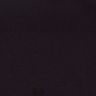
Metastatic tissue present: no